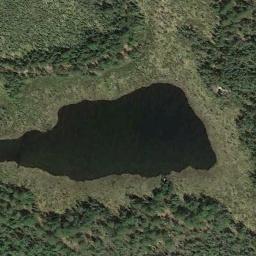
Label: wetland